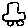
Label: car